Field crop: tomato
Growth stage: 1
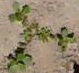
Species: portulaca